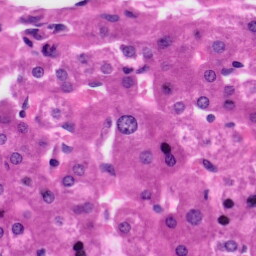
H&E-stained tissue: Liver